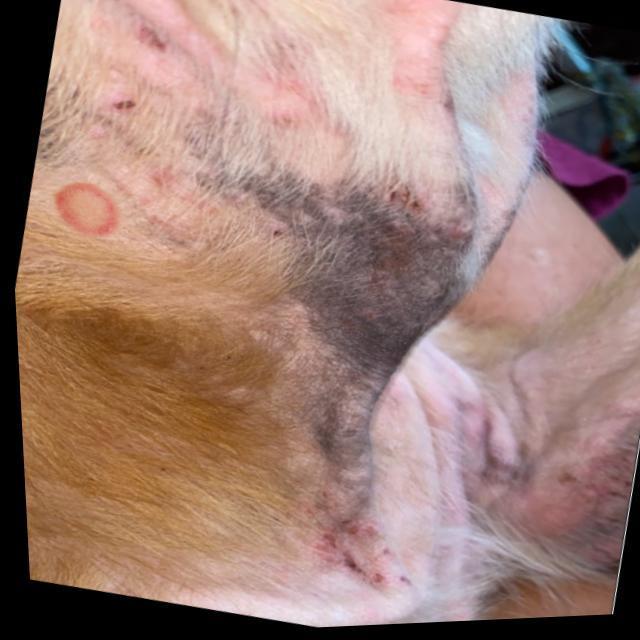
Canine ringworm (Dermatophytosis) — fungal infection caused by Microsporum or Trichophyton. Presents with circular alopecia, scaling, crusting, and broken hairs.